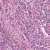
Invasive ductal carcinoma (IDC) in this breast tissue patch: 1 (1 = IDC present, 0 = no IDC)